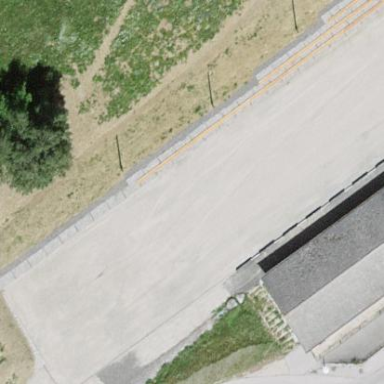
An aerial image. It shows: Gravel pitch used for playing boules.